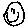
Label: smiley face